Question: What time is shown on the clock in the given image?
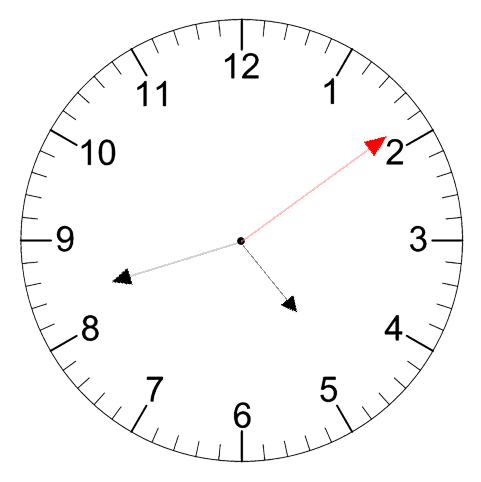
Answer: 04:42:09